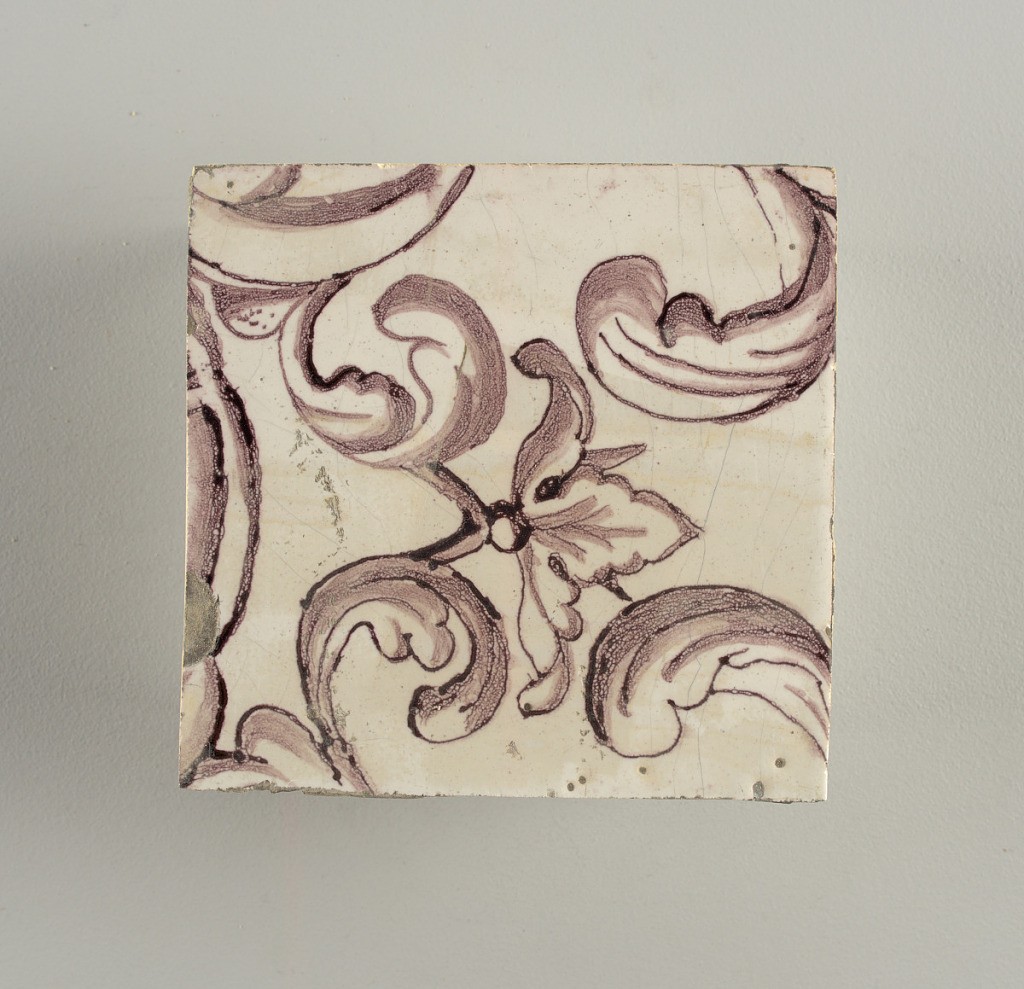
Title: Wall facing
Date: ca. 1725
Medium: Tin-glazed earthenware, underglaze
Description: Horizontal rectangle.  Thirty-seven tiles wide and twenty-one high with opening for door or window nineteen and one-half tiles high and twelve wide.  To left and right of opening, centered canopy above. Left, woman representing Hope, right, a sculputure urn.  Centered above opening, a mascaron.  Arabesque design of foliage.